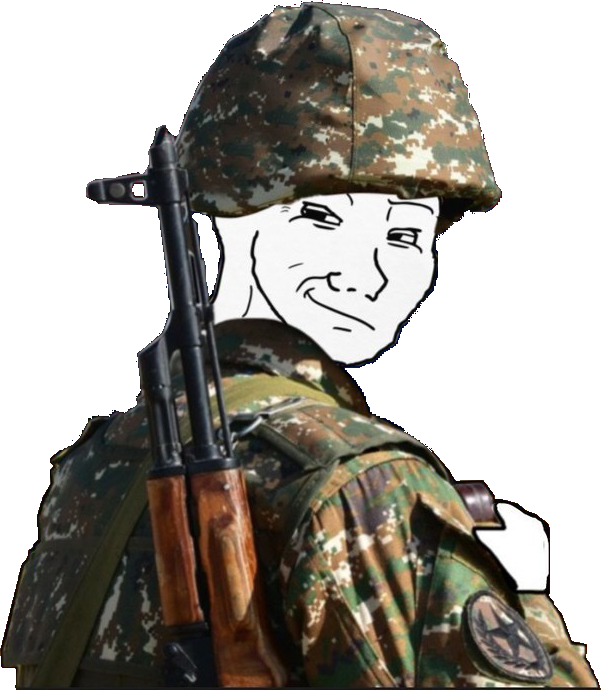
Label: 5_Smugjak